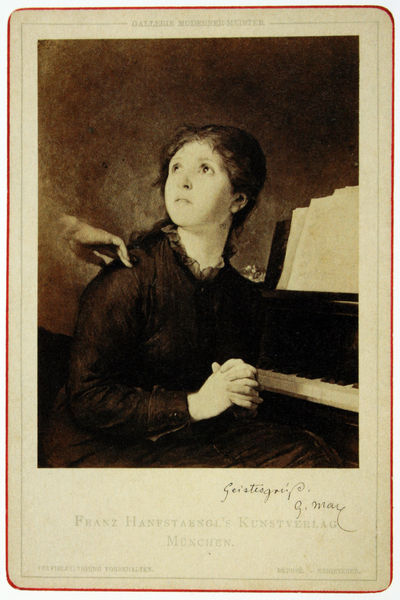
Titel: Geistergruss
Künstler: Gabriel von Max
Standort: München
Institution: Städtische Galerie im Lenbachhaus
Schlagwörter: dunkel, gemälde, hand, haut, weiß, mädchen, finger, frau, frisur, haar, kleid, mund, nase, ohr, schwarz, blick, dame, jung, arm, augen, blass, falten, kragen, spitze, ärmel, bildnis, hals, hände, portrait, porträt, schauen, haare, realismus, kind, spitzen, musik, kontrast, schrift, papier, noten, sepia, angst, gefaltet, klavier, musizieren, notenblatt, notenblätter, notenheft, piano, foto, fotografie, photographie, buch, münchen, radierung, schwarzweiß, text, beten, gebet, tasten, kunst, franz, staunen, photo, karte, süss, sexy, geist, note, erschrocken, gefalten, faksimile, anrühren, händefalten, kunstverlag, geistesgriff